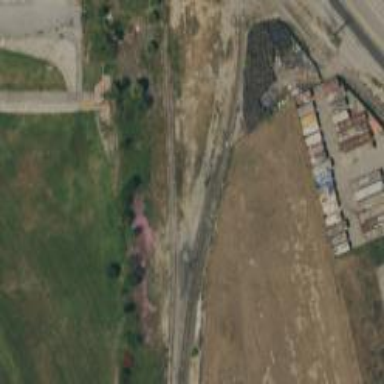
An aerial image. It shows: Disused railway line with electrified contact line.